Question: I want to get checkbox checked value from Treeview.
I bind the data from oracle database on Treeview.
Code:
'''
protected void Page_Load(object sender, EventArgs e)
{
fill_Tree2();
}
void fill_Tree2()
{
DataSet PrSet = PDataset("Select * from Activity_Parent");
TreeView1.Nodes.Clear();
foreach (DataRow dr in PrSet.Tables[0].Rows)
{
TreeNode tnParent = new TreeNode();
tnParent.CollapseAll();
tnParent.Text = dr[1].ToString();
tnParent.Value = dr[0].ToString();
tnParent.ToolTip = "Click to get Child";
TreeView1.Nodes.Add(tnParent);
FillChild(tnParent, tnParent.Value);
}
}
public void FillChild(TreeNode parent, string ParentId)
{
DataSet ds = PDataset("Select * from Activity_child where Activity_ID =" + ParentId);
parent.ChildNodes.Clear();
foreach (DataRow dr in ds.Tables[0].Rows)
{
TreeNode child = new TreeNode();
child.Text = dr["ActivityName"].ToString().Trim();
child.Value = dr["ActivityChild_ID"].ToString().Trim();
parent.ChildNodes.Add(child);
}
}
protected DataSet PDataset(string Select_Statement)
{
OleDbConnection DbConnection = new OleDbConnection("Provider=MSDAORA.SNIDB;Data Source=SNIDB;User ID=AZRAAR;Password=AZRAAR");
OleDbDataAdapter ad = new OleDbDataAdapter(Select_Statement, DbConnection);
DataSet ds = new DataSet();
ad.Fill(ds);
ViewState["ds"] = ds;
return ds;
}
'''
In the below Button click event,I tried but it is not working
'''
protected void btnGet_Click(object sender, EventArgs e)
{
DataSet ds1= (DataSet)ViewState["ds"];
foreach (DataRow dr in ds1.Tables[0].Rows)
{
TreeNode tn = new TreeNode();
if (tn.Checked == true)
{
Response.Write(tn.Text);
}
tn.Text = dr["ActivityName"].ToString();
TreeView1.Nodes.Add(tn);
}
}
}
'''
In the below image if I select Checkbox HR Activity1, Developer Activity3 etc.,
I want to get that value

Any ideas? Thanks in advance
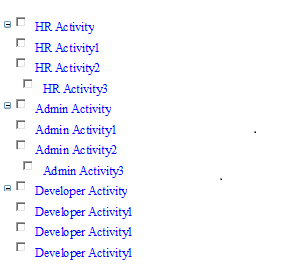
Answer: A simple way to get a collection of all selected TreeNodes would be:
'''
private List<TreeNode> AllCheckedNodes = new List<TreeNode>();
private void GetAllCheckedNodes()
{
for (int i = 0; i < TreeView1.CheckedNodes.Count; i++)
{
AllCheckedNodes.Add(TreeView1.CheckedNodes[i]);
}
}
'''